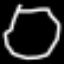
Label: octagon